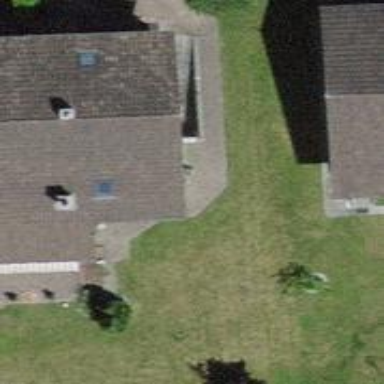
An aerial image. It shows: Detached building with gabled roof.